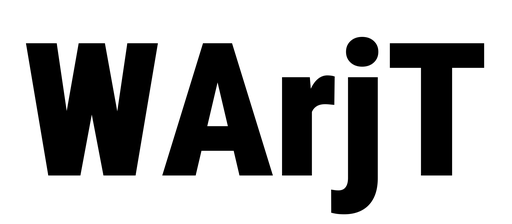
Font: Roboto_Condensed_Black